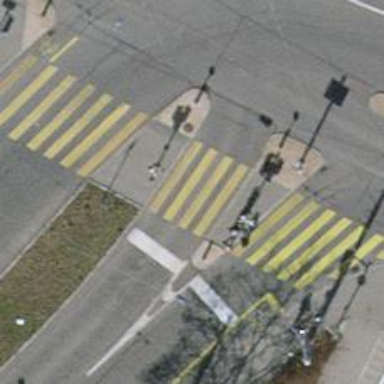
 there are traffic signals and zebra crossing."